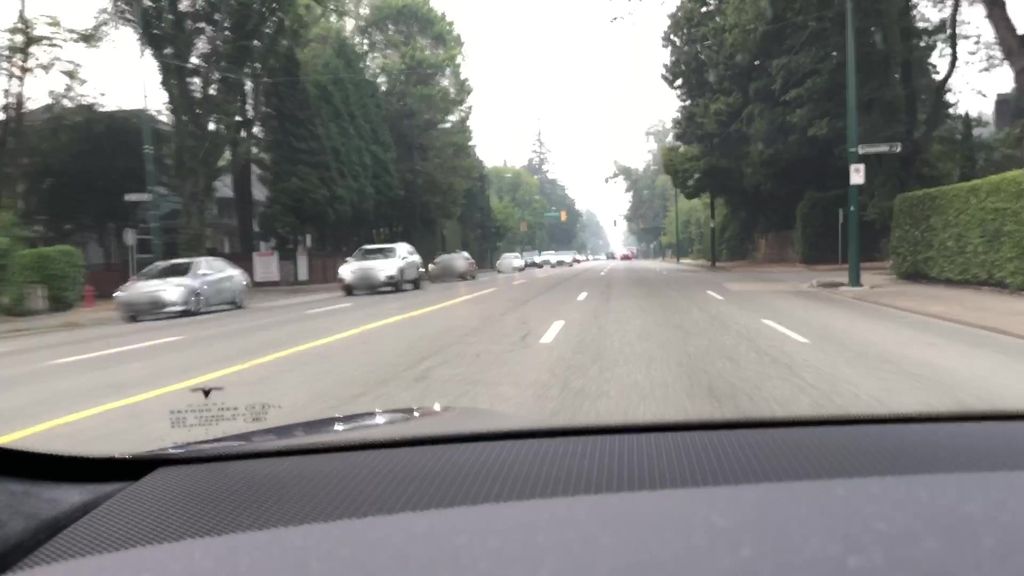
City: vancouver